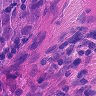
Metastatic tissue present: yes